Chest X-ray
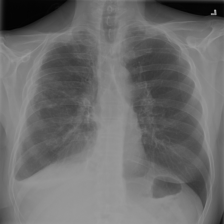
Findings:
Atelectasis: negative
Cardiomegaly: negative
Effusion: positive
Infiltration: negative
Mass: negative
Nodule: negative
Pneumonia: negative
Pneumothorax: negative
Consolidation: negative
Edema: negative
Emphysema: negative
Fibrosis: negative
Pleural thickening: negative
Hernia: negative